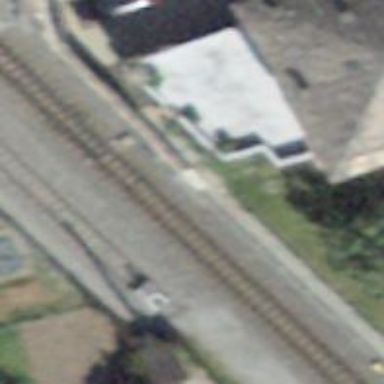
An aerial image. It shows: Railway signal.